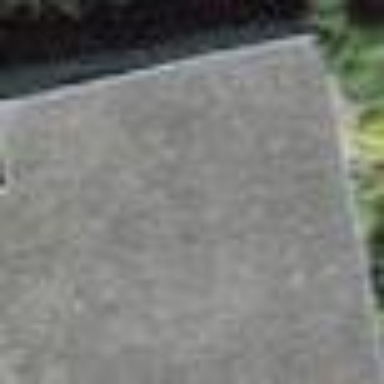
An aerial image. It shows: Garage building.